Question: I am trying to figure out a formula to find the largest values of a column and then use the value of a second and third column basically to solve a tie, and then display the persons name associated to that data in a different cell.
I've provided an image with test data to try to illustrate what I need:

To the right of the orange boxes shows the top 5 people based on the Criteria I want to use Basically I want Box 1 to display whatever person has the highest value in field K, followed by the second highest in box 2, etc. If the value in box K is identical I want the Value in the Total column to act as a tie breaker, if that still doesn't break the tie I want to use column I as the final tie breaker.
Obviously I want to leave the sorting in the table as is and the values within the table will change regularly (so copying all the data to a secondary data sheet manually to use sort functions won't work unless that process can be automated).
I've tried variations of VLOOKUP, INDEX, and MAX functions without any luck.
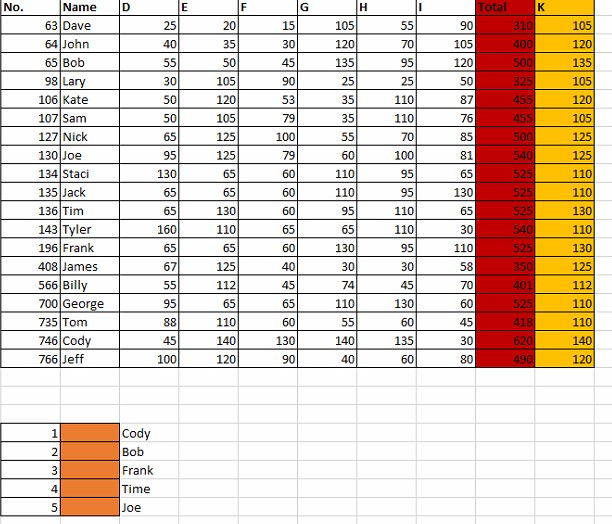
Answer: Assuming all values are non-negative integers, you can make a new column with the score you want to maximize, one that is a formula involving K, J, and I:
L1:
'''
=(K1*(MAX(J:J)+1)+J1)*(MAX(I:I)+1)+I1
'''
Repeat that down column L, then use RANK() and VLOOKUP() as normal to select the winner and runners-up.